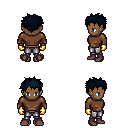
a pixel art fantasy rpg character, female body template, human, dark skin, brown long-sleeve shirt, metal pants, raven bedhead hairstyle, gold gloves, maroon shoes, four views (front, back, left, right), 2x2 character sprite sheet, small pixel art, hard edges, no anti-aliasing